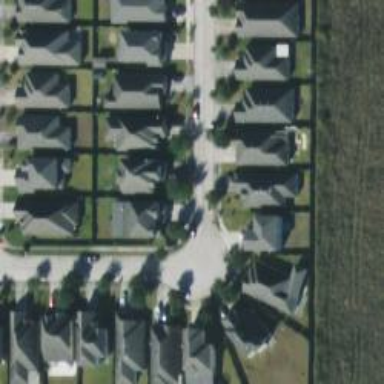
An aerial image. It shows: Residential road.